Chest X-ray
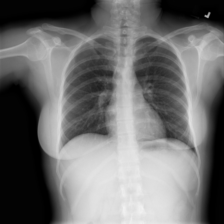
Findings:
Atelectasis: negative
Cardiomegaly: negative
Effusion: negative
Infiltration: negative
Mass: negative
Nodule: negative
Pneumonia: negative
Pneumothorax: negative
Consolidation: negative
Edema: negative
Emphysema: negative
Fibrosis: negative
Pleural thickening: negative
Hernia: negative